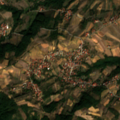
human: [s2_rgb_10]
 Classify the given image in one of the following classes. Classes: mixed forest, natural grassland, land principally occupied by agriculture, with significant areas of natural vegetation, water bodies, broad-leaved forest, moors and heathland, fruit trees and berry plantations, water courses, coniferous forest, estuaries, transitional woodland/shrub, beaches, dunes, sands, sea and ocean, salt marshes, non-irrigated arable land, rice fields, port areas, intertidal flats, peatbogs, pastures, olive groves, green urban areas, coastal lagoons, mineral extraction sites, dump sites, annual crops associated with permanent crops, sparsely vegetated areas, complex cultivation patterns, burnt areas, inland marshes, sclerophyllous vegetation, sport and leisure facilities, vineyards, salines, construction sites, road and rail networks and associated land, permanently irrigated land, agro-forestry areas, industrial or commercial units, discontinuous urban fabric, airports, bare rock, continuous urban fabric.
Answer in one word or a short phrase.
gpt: discontinuous urban fabric, complex cultivation patterns, land principally occupied by agriculture, with significant areas of natural vegetation, broad-leaved forest